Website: lowes
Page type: billing-address
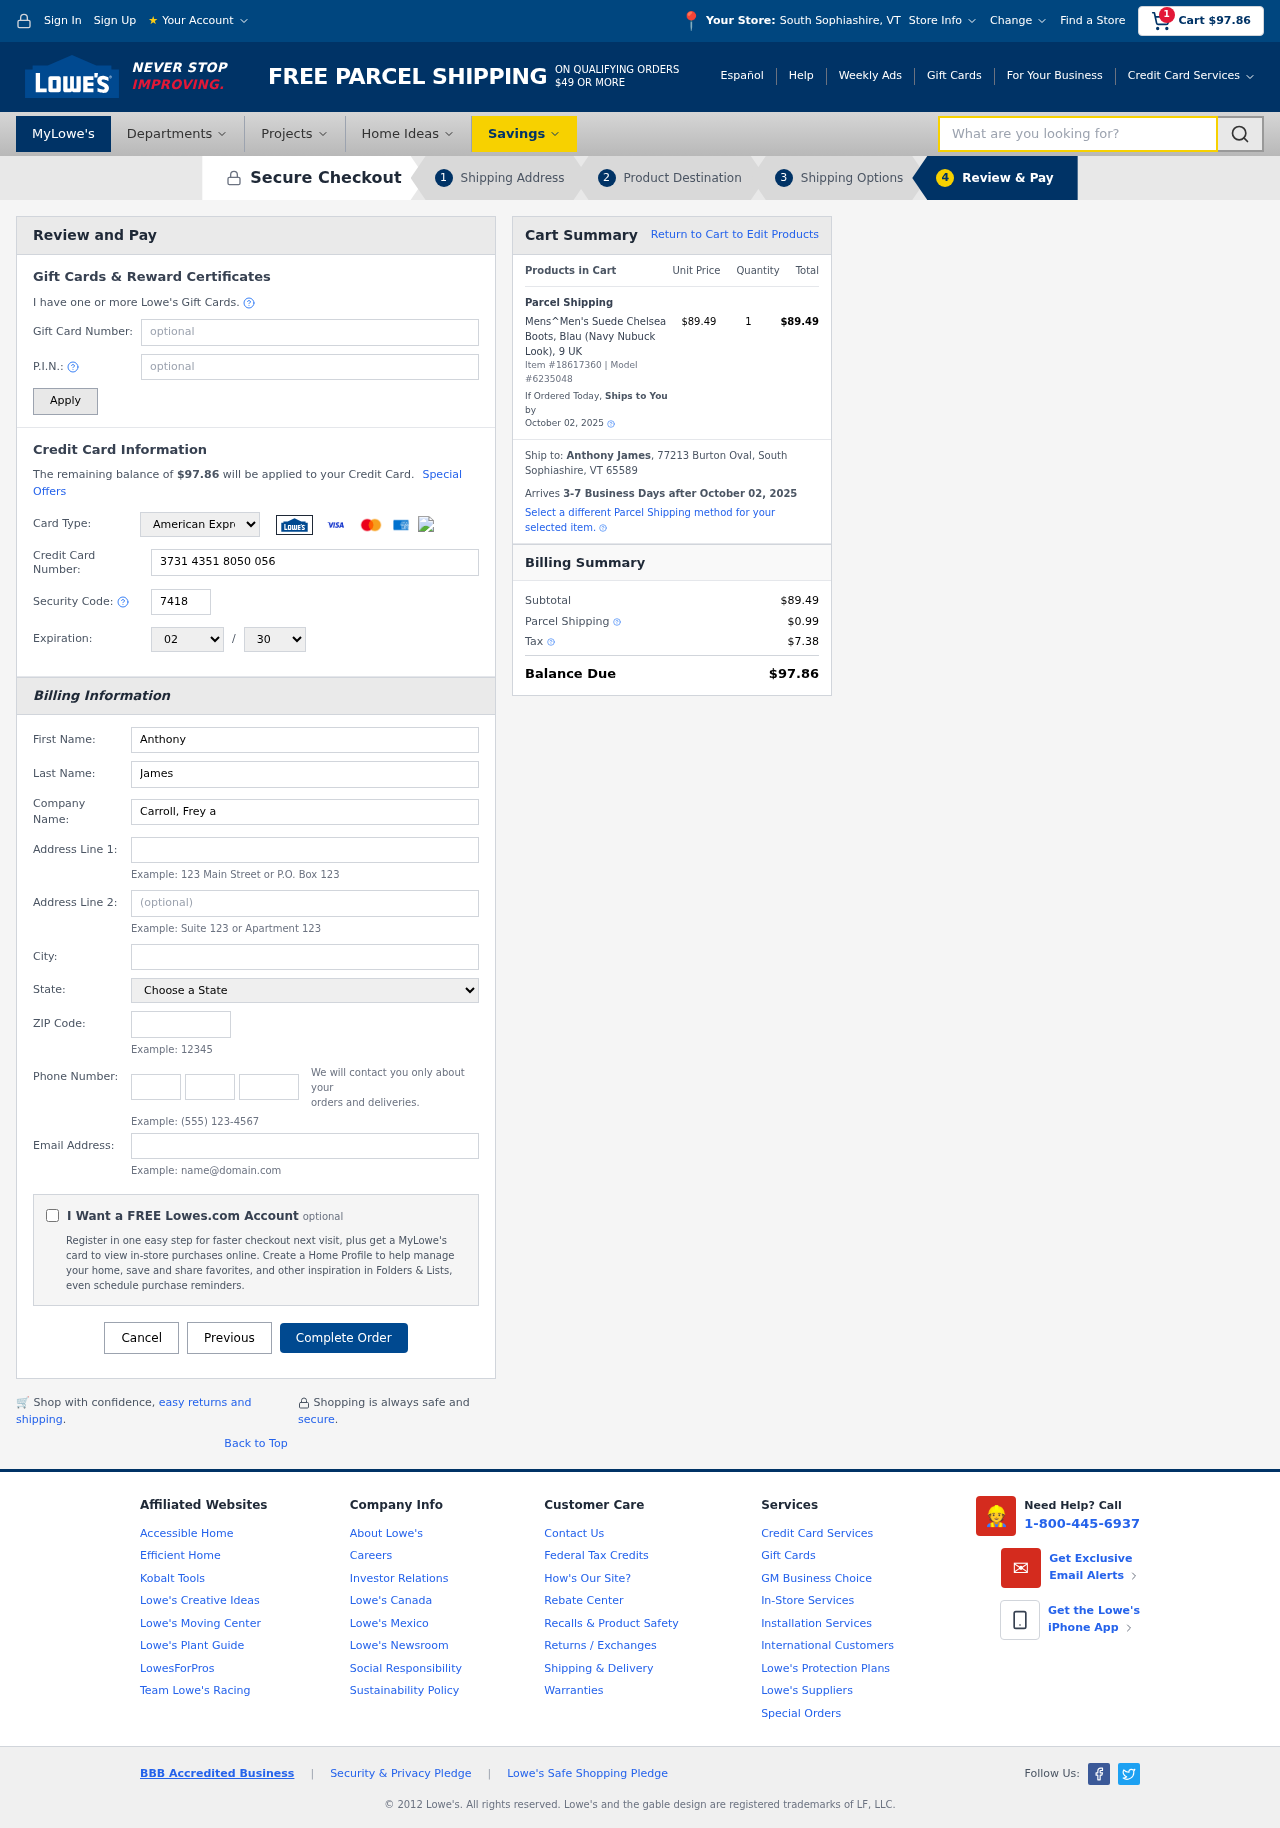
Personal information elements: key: PII_CARD_CVV
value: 7418
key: PII_CARD_EXPIRY_MONTH
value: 02
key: PII_CARD_EXPIRY_YEAR
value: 30
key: PII_CARD_NUMBER
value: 3731 4351 8050 056
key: PII_CARD_TYPE
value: American Express
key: PII_CITY
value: South Sophiashire
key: PII_CITY_STATE
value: South Sophiashire, VT
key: PII_COMPANY
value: Carroll, Frey and Mason
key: PII_EMAIL
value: ajames@yahoo.com
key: PII_FIRSTNAME
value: Anthony
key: PII_FULLNAME
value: Anthony James
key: PII_LASTNAME
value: James
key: PII_PHONE_AREA
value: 557
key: PII_PHONE_PREFIX
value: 563
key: PII_PHONE_SUFFIX
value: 1080
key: PII_POSTCODE
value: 65589
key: PII_STATE
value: Vermont
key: PII_STREET
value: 77213 Burton Oval
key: PII_CITY_STATE_ZIP
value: South Sophiashire, VT 65589
Product elements: key: PRODUCT1_NAME
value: Mens^Men's Suede Chelsea Boots, Blau (Navy Nubuck Look), 9 UK
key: PRODUCT1_PRICE
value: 89.49
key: PRODUCT1_QUANTITY
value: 1
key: PRODUCT_ITEM_NUMBER
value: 18617360
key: PRODUCT_MODEL_NUMBER
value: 6235048
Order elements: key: ORDER_SUBTOTAL
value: $97.86
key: ORDER_TOTAL
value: $97.86
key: ORDER_SHIPPING_DATE
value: October 02, 2025
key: ORDER_SUBTOTAL
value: $89.49
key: ORDER_DELIVERY_DATE
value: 3-7 Business Days after October 02, 2025
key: ORDER_SHIPPING_DATE2
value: October 02, 2025
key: ORDER_SUBTOTAL2
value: $89.49
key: ORDER_SHIPPING_COST
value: $0.99
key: ORDER_TAX
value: $7.38
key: ORDER_TOTAL2
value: $97.86
Search elements: key: HEADER_SEARCH
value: What are you looking for?